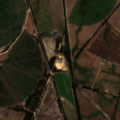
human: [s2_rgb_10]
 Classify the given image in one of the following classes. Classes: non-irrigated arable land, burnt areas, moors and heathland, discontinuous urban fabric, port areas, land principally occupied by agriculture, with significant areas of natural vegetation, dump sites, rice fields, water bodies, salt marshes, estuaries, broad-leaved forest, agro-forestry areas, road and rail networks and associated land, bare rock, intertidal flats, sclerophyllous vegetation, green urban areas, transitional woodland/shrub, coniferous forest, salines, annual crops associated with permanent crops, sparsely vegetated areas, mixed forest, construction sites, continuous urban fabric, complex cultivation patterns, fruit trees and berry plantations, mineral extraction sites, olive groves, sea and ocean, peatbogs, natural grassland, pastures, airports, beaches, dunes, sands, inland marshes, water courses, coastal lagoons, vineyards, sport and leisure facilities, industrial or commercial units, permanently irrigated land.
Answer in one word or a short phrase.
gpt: permanently irrigated land, pastures